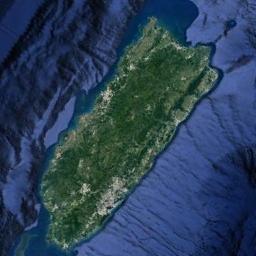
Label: island